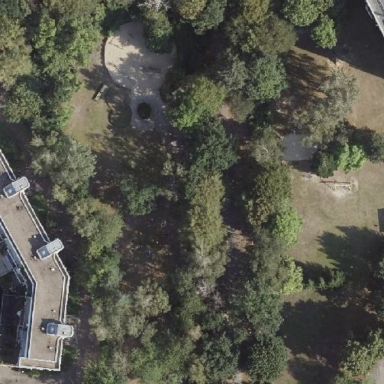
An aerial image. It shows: Park.